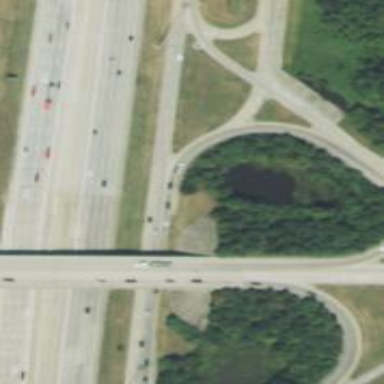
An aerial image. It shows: Primary link highway.